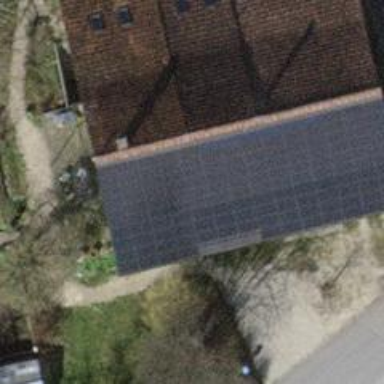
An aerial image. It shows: Solar power generator with photovoltaic panels.